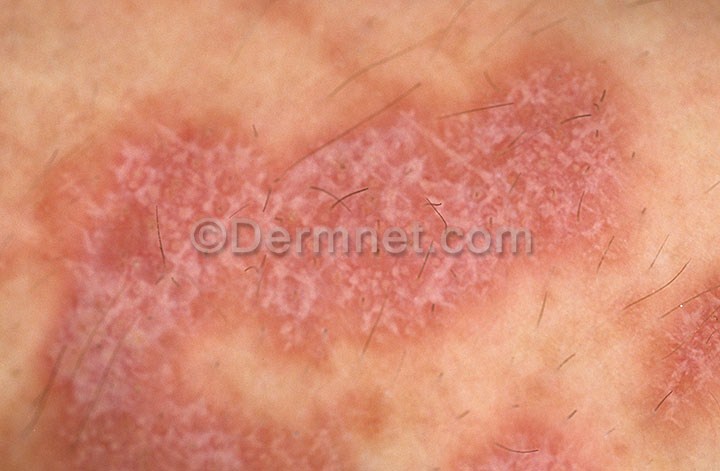
Disease: Psoriasis pictures Lichen Planus and related diseases